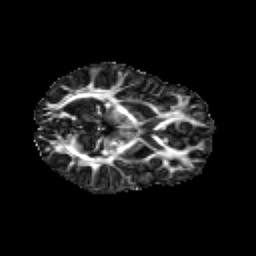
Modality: FA
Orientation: axial
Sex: female
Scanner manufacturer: siemens
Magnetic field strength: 3 T
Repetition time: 5 s
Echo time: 0.071 s